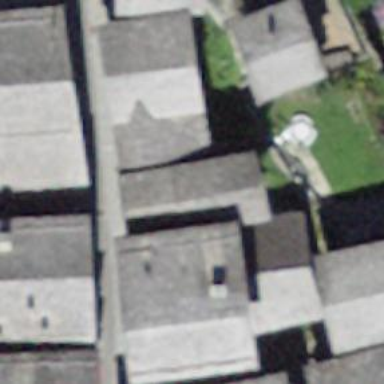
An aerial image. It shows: Building with tile roof.